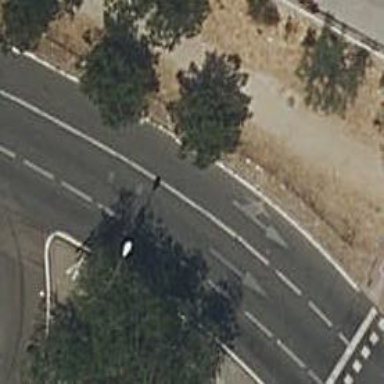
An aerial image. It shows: Tertiary road with asphalt surface.